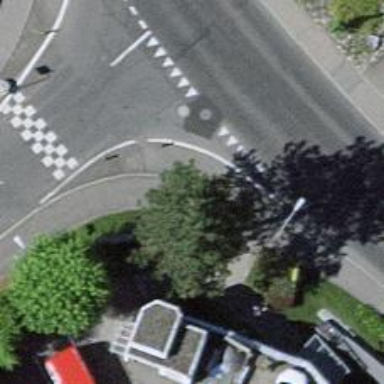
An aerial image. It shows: Sidewalk along the footway.